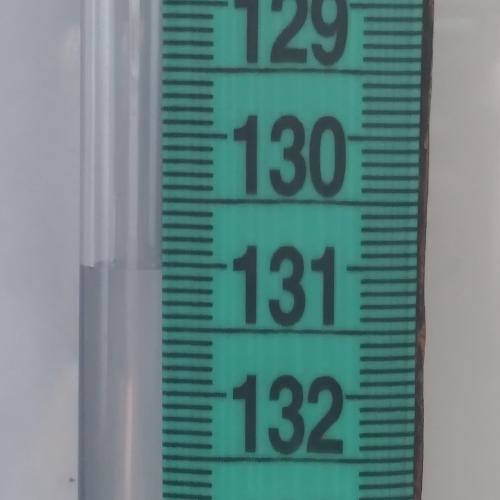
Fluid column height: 131.0 cm